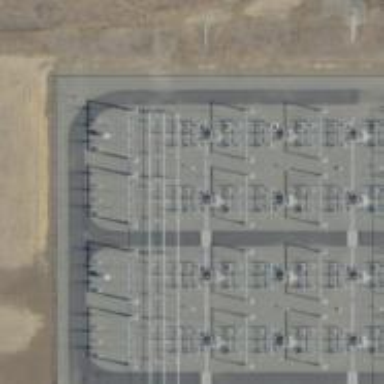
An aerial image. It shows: Switch used for power control.